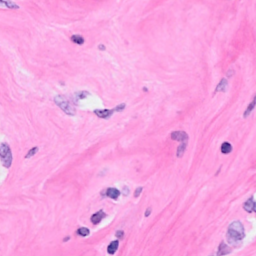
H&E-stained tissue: Breast